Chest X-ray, PA view. Patient: 49 years old, sex F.
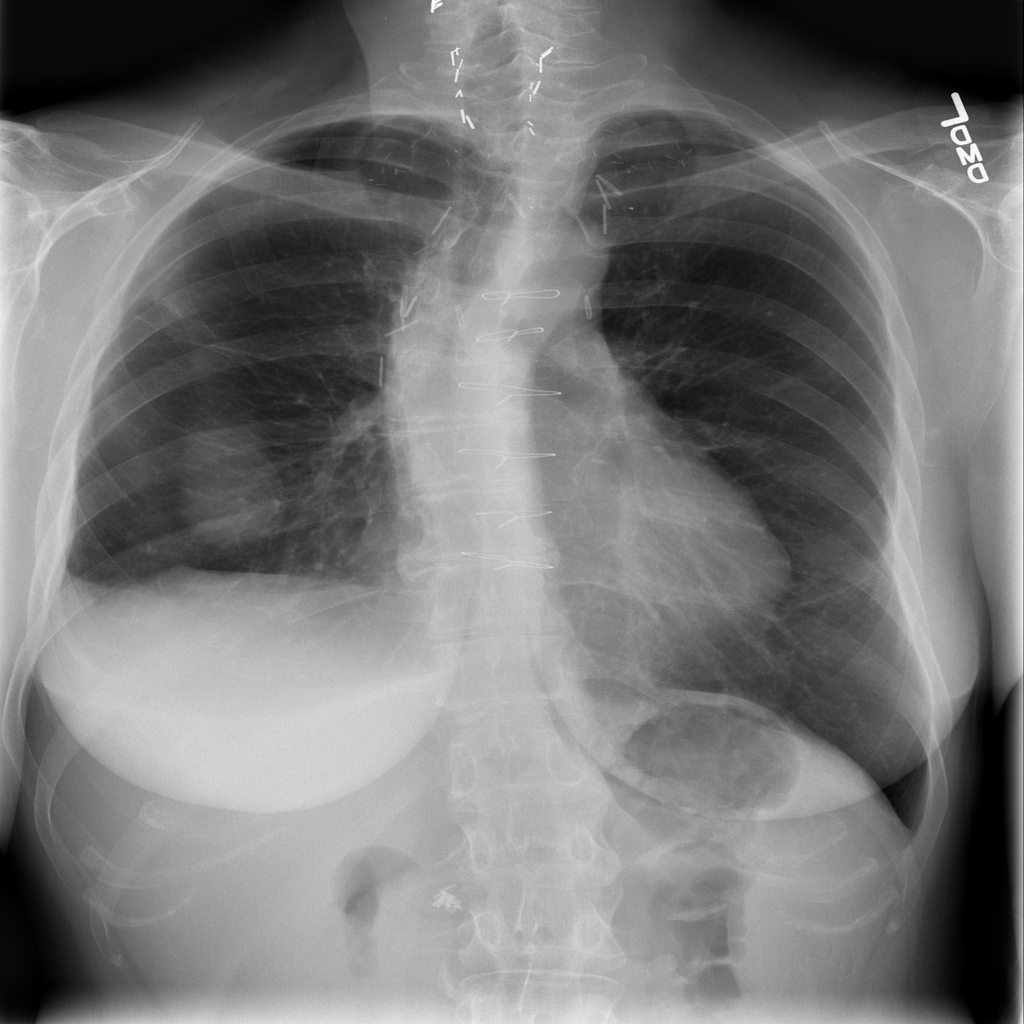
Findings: Effusion